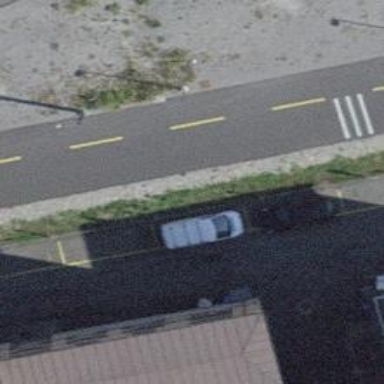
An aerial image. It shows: Bicycle repair station.